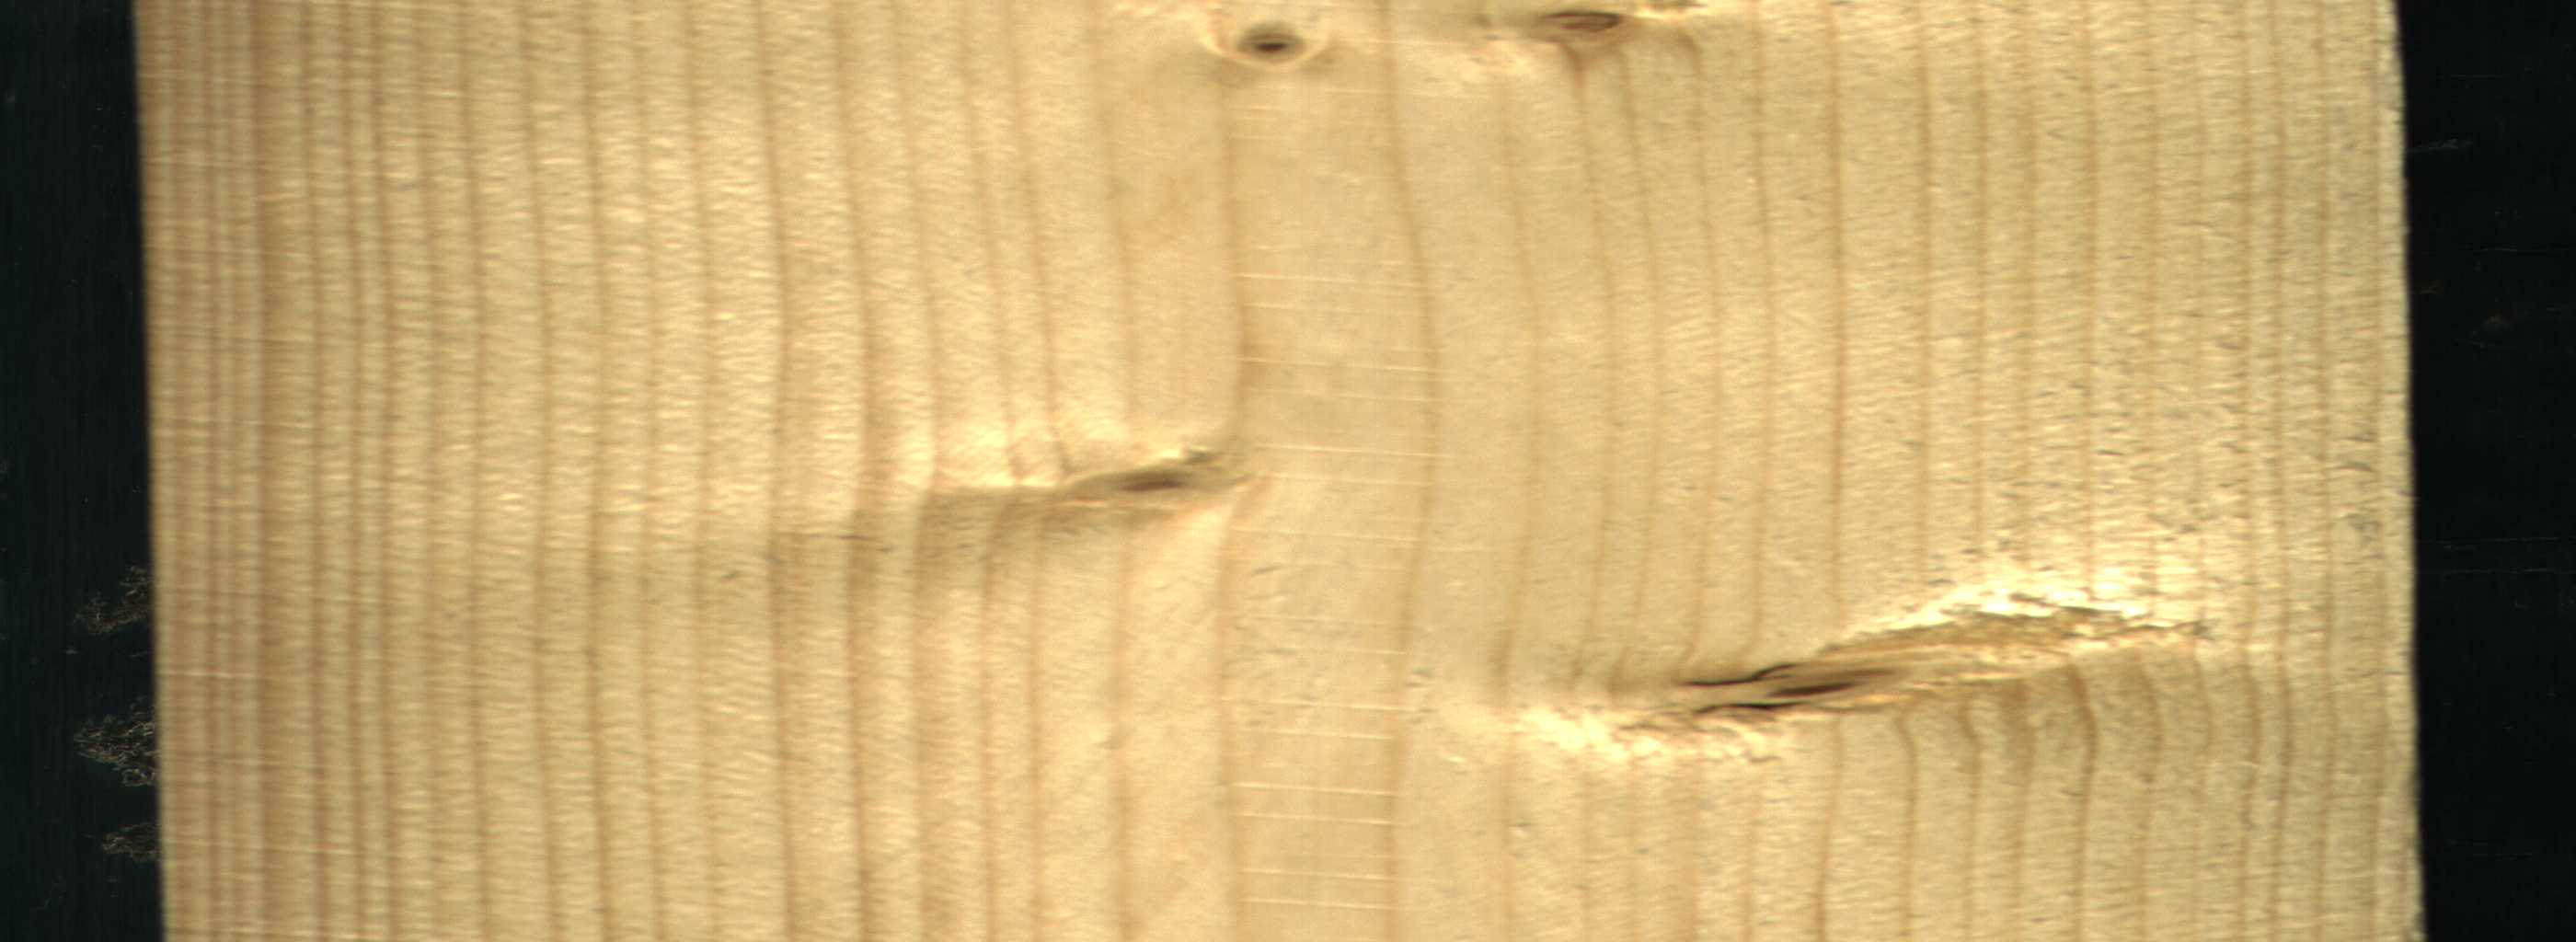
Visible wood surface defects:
Live_Knot
Live_Knot
Live_Knot
Live_Knot